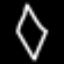
Label: diamond